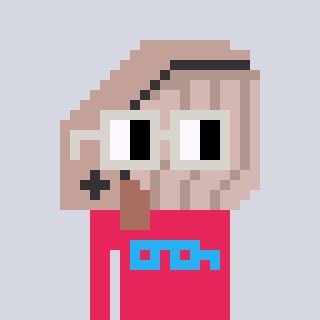
a pixel art character with square light gray glasses, a whale-shaped head and a redpinkish-colored body on a cool background